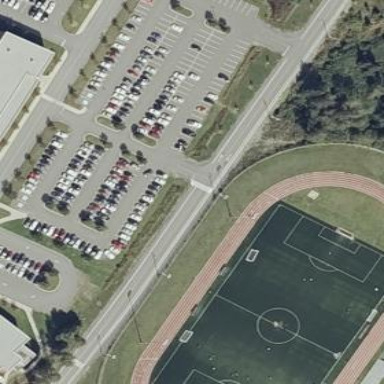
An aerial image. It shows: Soccer pitch designated for leisure and sports activities.